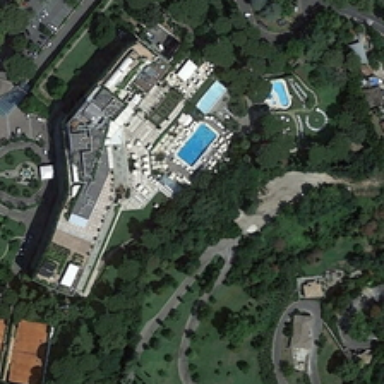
We can see a resort in which is a ploygon building with two swimming pools and sports field among lawns trees and paths .